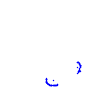
Particle: proton